Field crop: tomato
Growth stage: 1
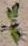
Species: solanum